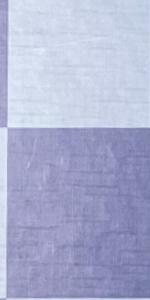
Label: Rook_Black